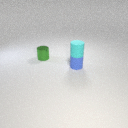
small cyan rubber cylinder above small blue rubber cylinder